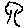
Label: tree